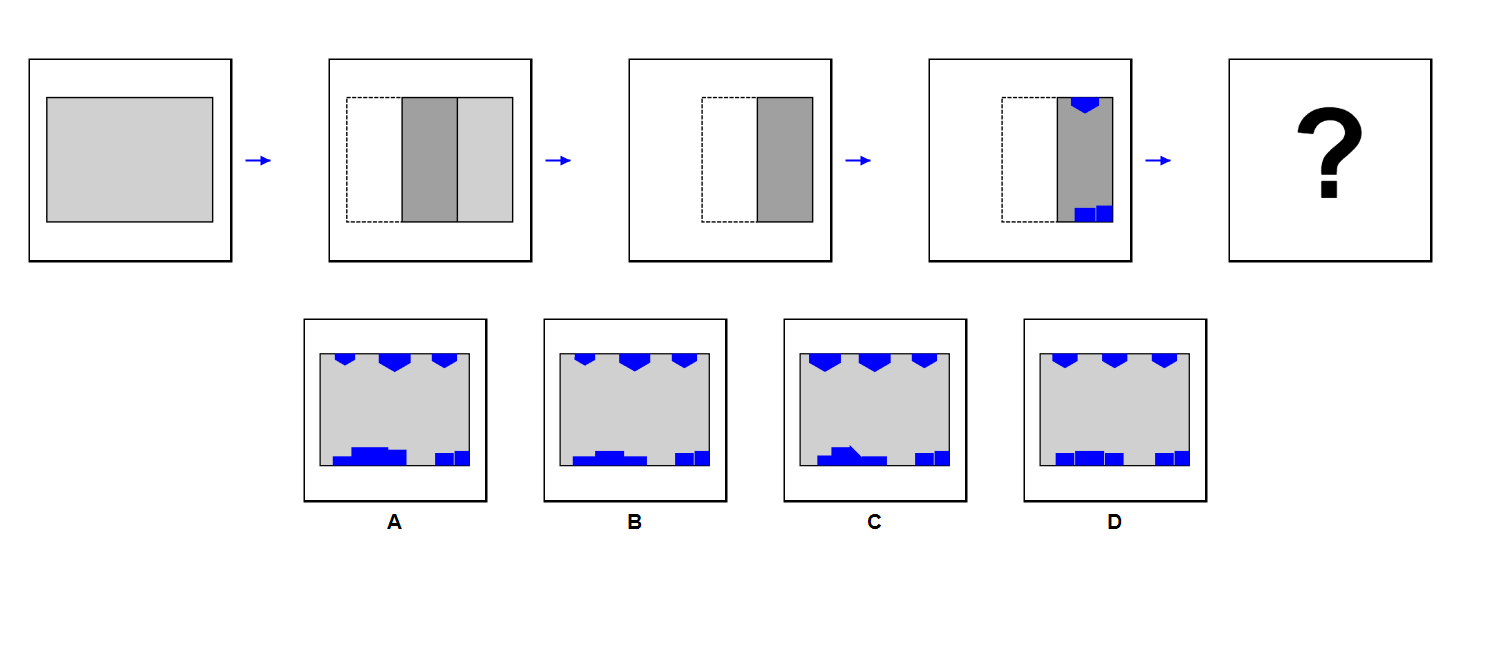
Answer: D